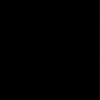
Label: dusty